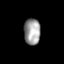
Tissue: skin
Cell type: Epithelial cells
Senescence score: 0.2687
Nuclear area (px): 428
Mean DAPI intensity: 154.918